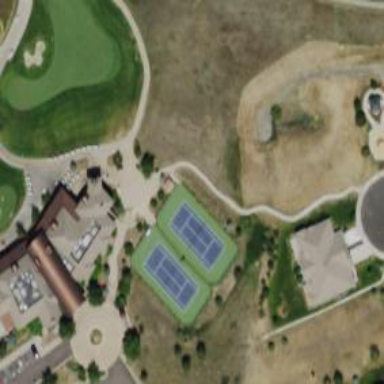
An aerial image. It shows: Tennis court in leisure pitch.